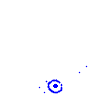
Particle: pion